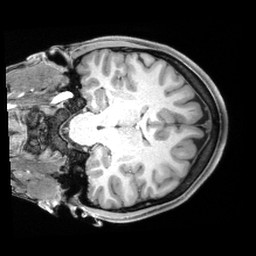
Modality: T1w
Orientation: coronal
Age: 23
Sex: female
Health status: healthy
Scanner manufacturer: siemens
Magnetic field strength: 3 T
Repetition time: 2.4 s
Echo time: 0.00194 s